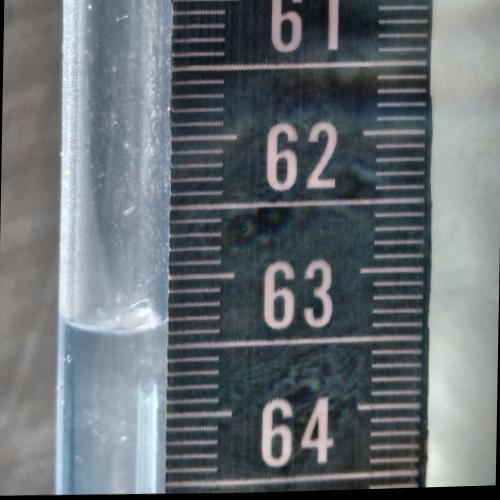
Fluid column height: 63.4 cm